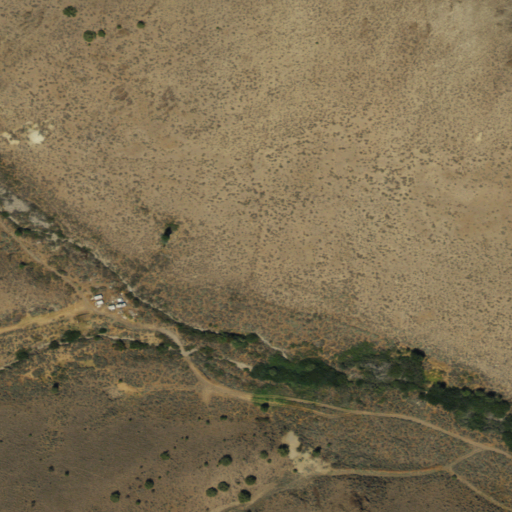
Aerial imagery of valley in Nevada named South Fork Cottonwood Canyon containing shrub, woody wetlands, and herbaceous wetlands